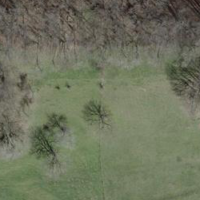
EUNIS habitat code: 41
Species observed at this site:
Pseudochorthippus parallelus
Pholidoptera griseoaptera